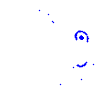
Particle: kaon